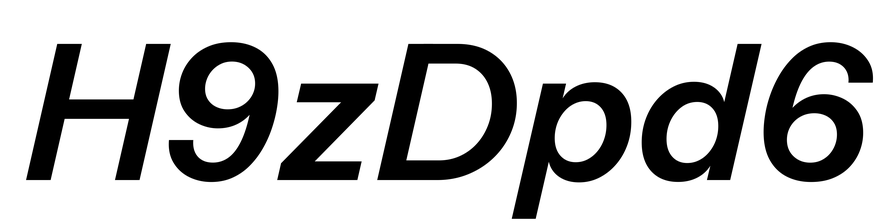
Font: InstrumentSans-Italic_SemiBold_Italic